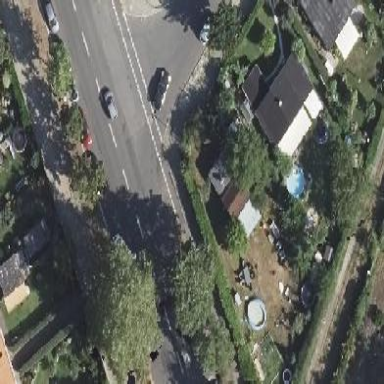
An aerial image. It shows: Plot in the allotments.